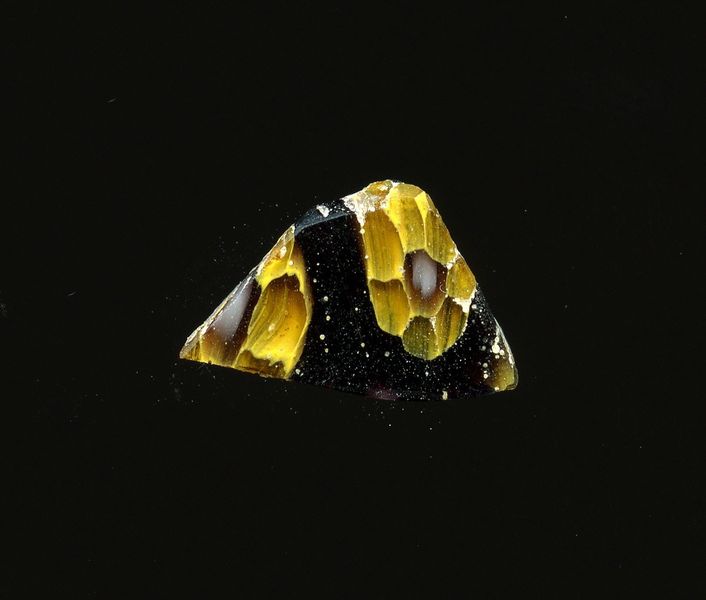
Titel: Fragment eines Gefäßes
Standort: Hamburg
Institution: Museum für Kunst und Gewerbe Hamburg
Schlagwörter: glas, antike, technik, fragment, kaiserzeit, aufbewahrung, blumenornamente, schankgeschirr, gefäß, behälter, frühe kaiserzeit, prinzipat, römische, millefiori, mittlere, späte